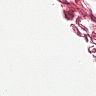
Metastatic tissue present: no